Field crop: maize
Growth stage: 2
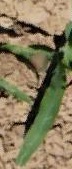
Species: maize